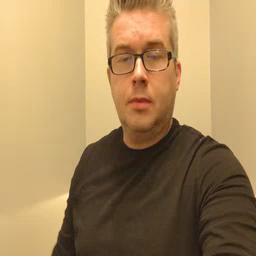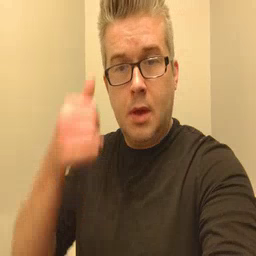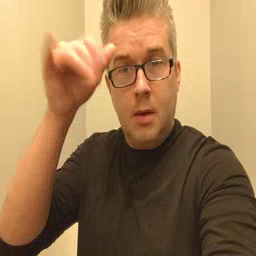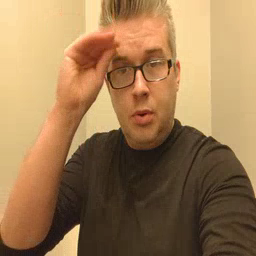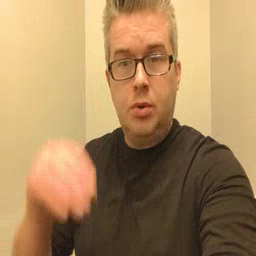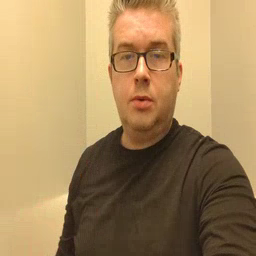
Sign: cowboy